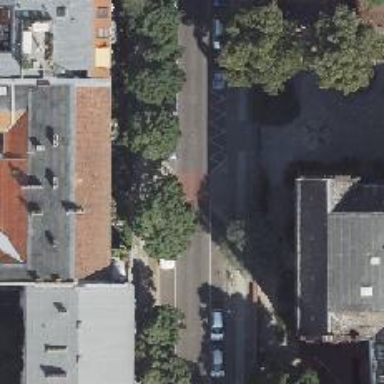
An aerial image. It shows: Living street with asphalt surface. There is cycleway on the opposite side. The parking lane on both sides is parallel.